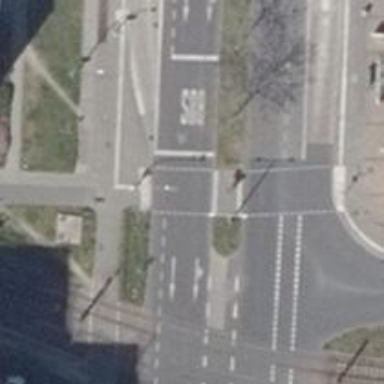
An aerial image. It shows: Footway crossing equipped with traffic signals and central island.